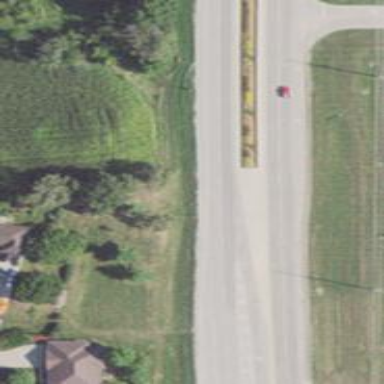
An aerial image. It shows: Primary highway with expressway characteristics.